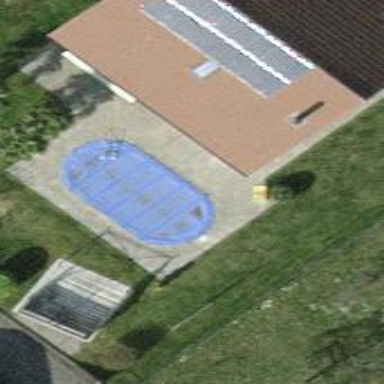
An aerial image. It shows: Swimming pool located in leisure land.